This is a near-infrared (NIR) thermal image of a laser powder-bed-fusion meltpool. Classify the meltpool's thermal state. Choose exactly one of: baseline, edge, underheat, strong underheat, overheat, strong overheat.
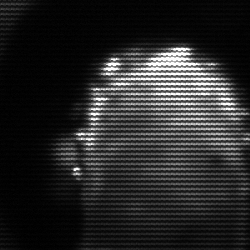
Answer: baseline